Question: I want to set a max 'TimeSpan' range so that only 8AM - 8PM can be selected.
I'm using razor, so my html looks like this:
'''
@Html.EditorFor(model => model.BookingEndTime, new { htmlAttributes = new { @class = "form-control" } })
'''
Which renders as

Is it possible to just set the 'Html.EditorFor' so that it can only go up to 8 instead of 12? Otherwise, will I have to use the '[Range]' data annotation?
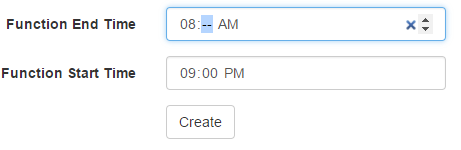
Answer: Set the input type and ranges in the html attributes
'''
type="time" min="08:00:00" max="20:00:00"
'''
Do note that not all browsers respect these attributes.
Reference: <URL>
For Razor
'''
@Html.EditorFor(model => model.BookingEndTime, new { htmlAttributes = new { @class = "form-control", type = "time", min = "08:00:00", max = "20:00:00"} })
'''